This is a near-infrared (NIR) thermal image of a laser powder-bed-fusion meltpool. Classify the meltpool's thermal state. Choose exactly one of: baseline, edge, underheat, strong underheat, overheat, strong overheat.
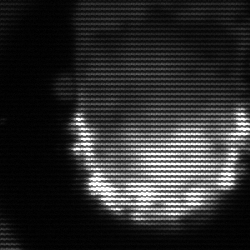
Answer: baseline